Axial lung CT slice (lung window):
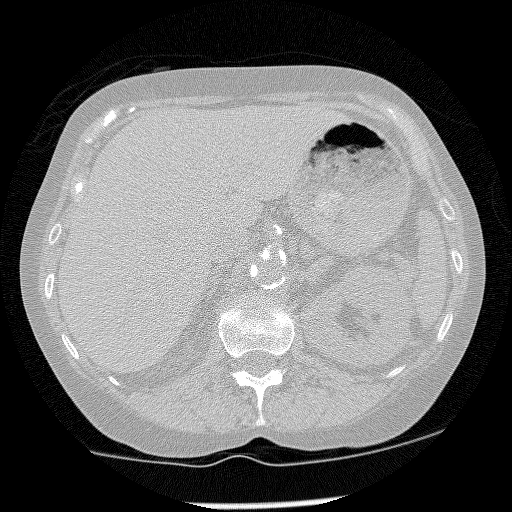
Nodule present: no